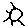
Label: sun